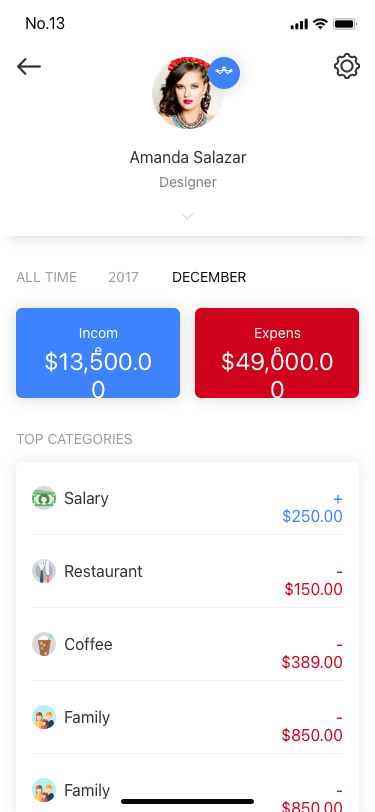
Text in this UI design:
+ $250.00
Salary
- $150.00
Restaurant
- $389.00
Coffee
- $850.00
Family
- $850.00
Family
Top Categories
Amanda Salazar
Designer
Income
$13,500.00
All Time
2017
December
Expense
$49,000.00